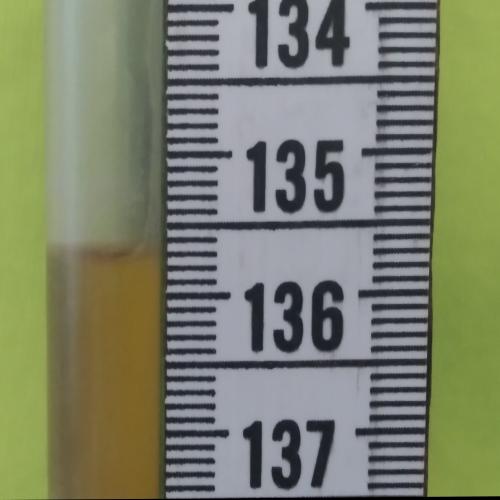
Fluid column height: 136.7 cm